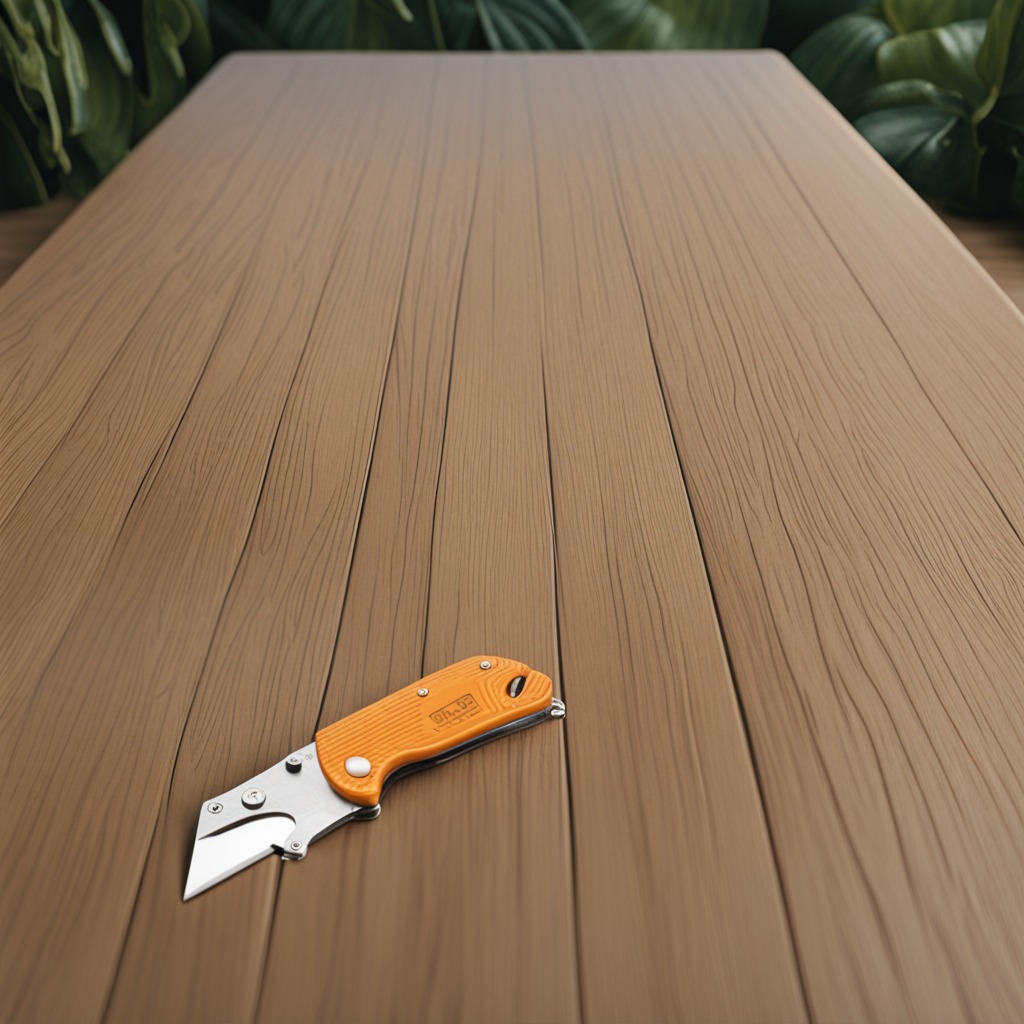
A utility knife is lying on the wooden table.